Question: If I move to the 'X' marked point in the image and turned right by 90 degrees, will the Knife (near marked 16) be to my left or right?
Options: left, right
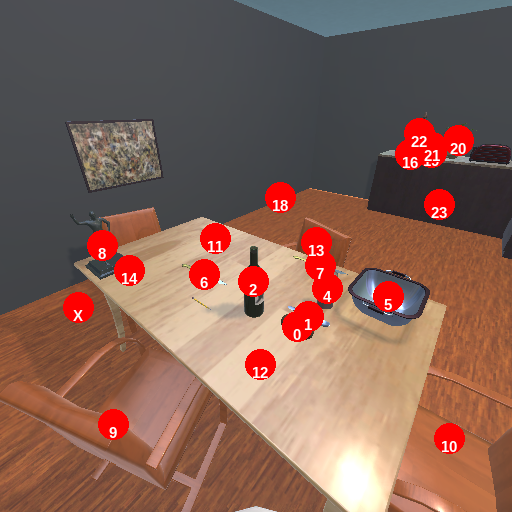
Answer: left